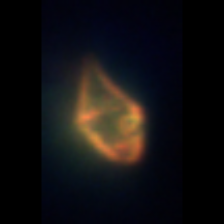
Taxon: Gymnodinium
Group: Dinoflagellates